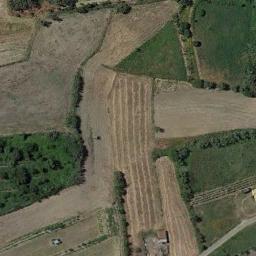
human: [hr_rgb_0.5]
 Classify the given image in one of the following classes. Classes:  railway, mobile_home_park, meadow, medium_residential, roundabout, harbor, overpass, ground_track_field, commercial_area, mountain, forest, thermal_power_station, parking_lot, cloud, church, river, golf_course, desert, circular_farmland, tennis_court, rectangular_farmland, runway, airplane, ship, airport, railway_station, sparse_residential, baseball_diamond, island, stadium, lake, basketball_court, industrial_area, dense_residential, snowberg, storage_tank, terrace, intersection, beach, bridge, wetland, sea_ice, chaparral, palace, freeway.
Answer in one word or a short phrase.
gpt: terrace